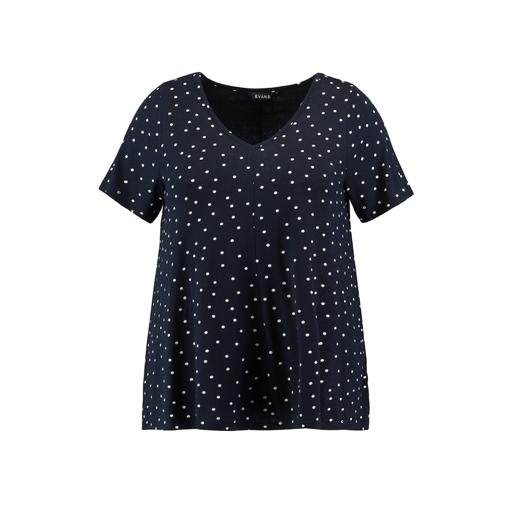
blue plus size printed t-shirt only macy, black plus size printed t-shirt only macy, blue plus size medallion-print t-shirt only macy, white background